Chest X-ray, AP view. Patient: 34 years old, sex M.
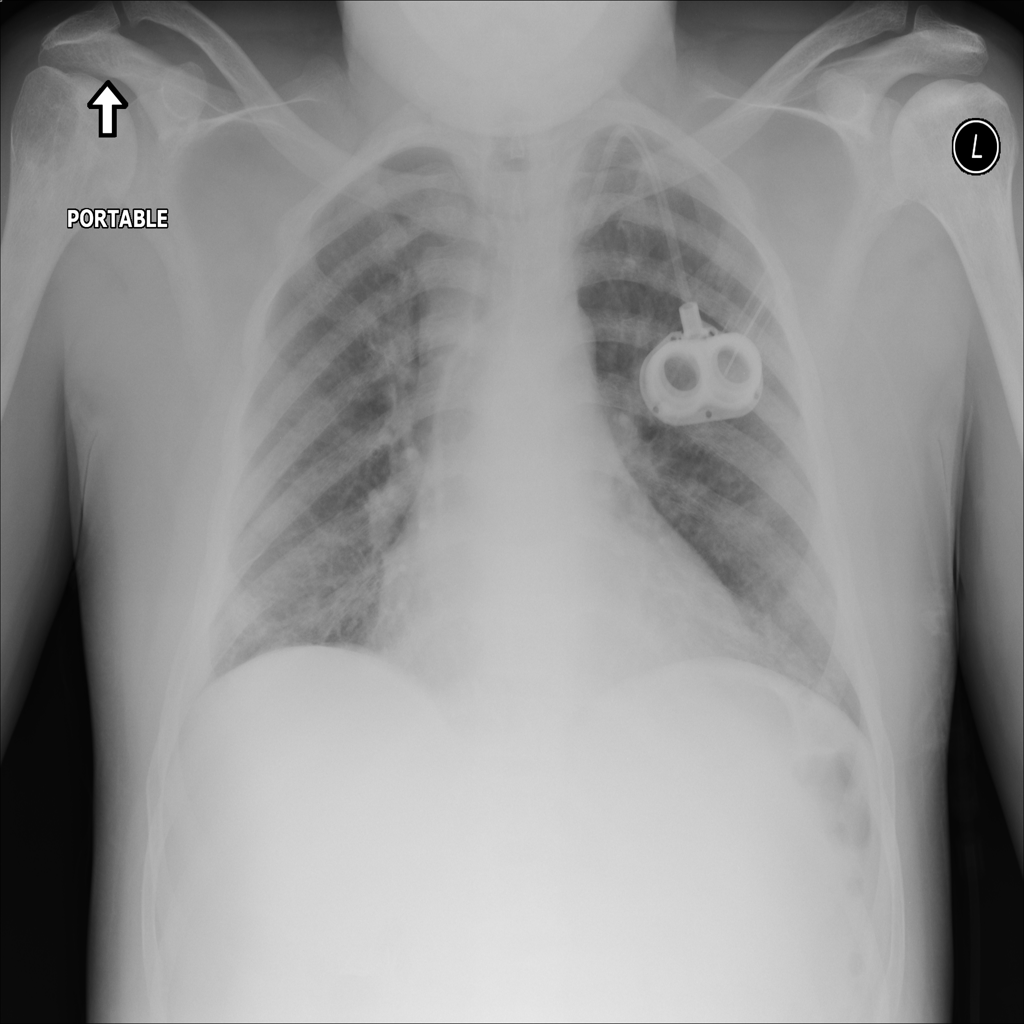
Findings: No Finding